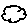
Label: cloud